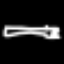
Label: fork